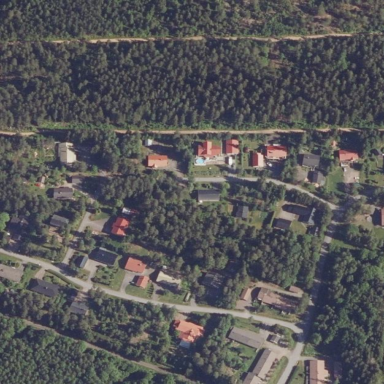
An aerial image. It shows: Residential area.